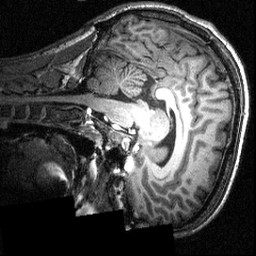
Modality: T1w
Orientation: sagittal
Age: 21
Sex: male
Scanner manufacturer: siemens
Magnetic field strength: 3.951 T
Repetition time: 1.5 s
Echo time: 0.00335 s